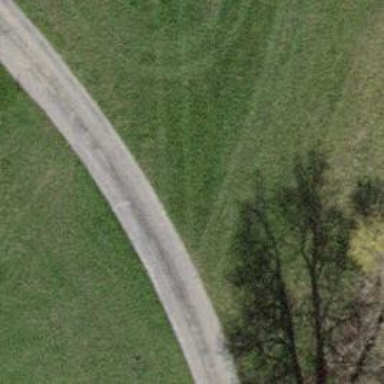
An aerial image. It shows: Asphalt track with grade1 tracktype.